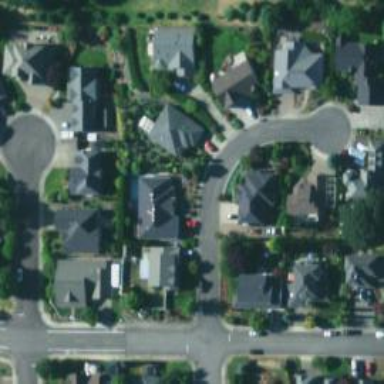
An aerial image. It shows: Residential road with sidewalk on the left side.